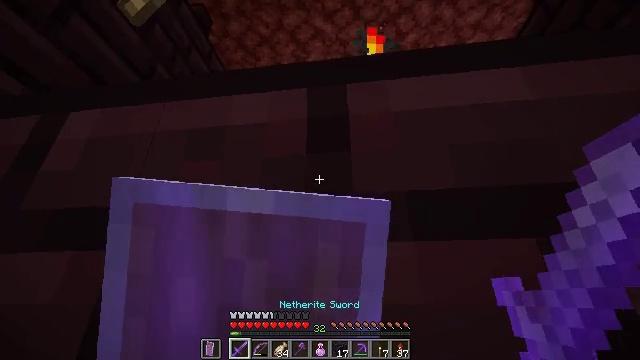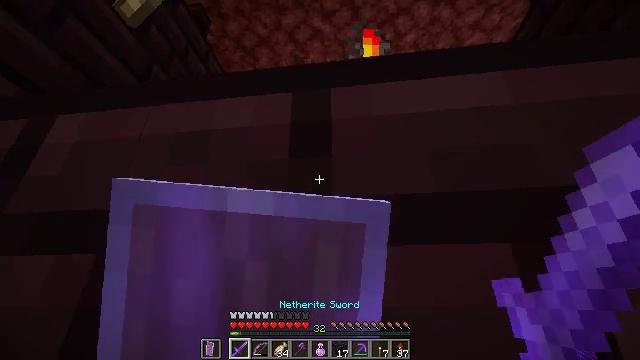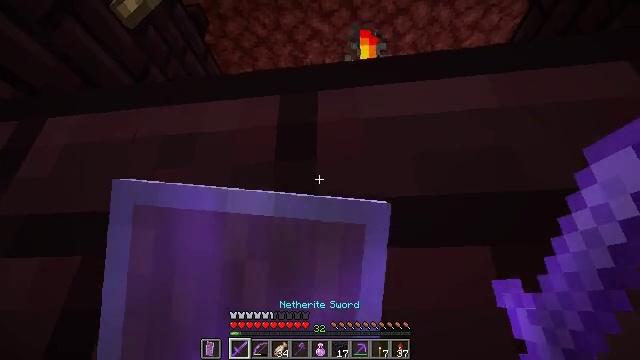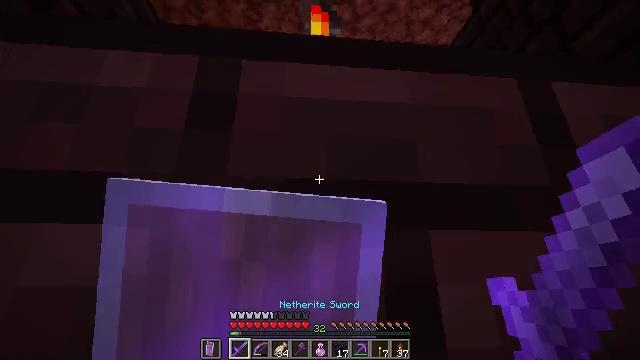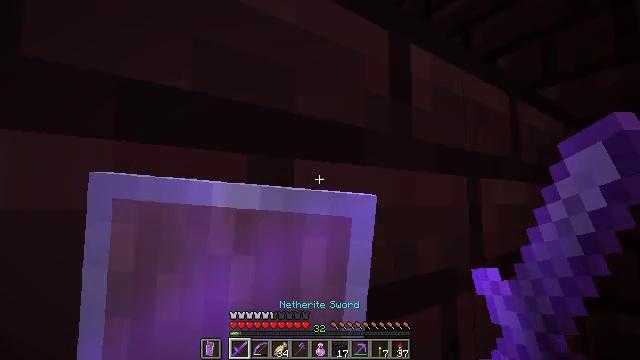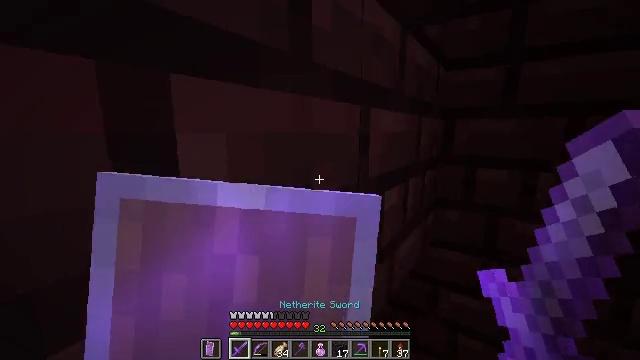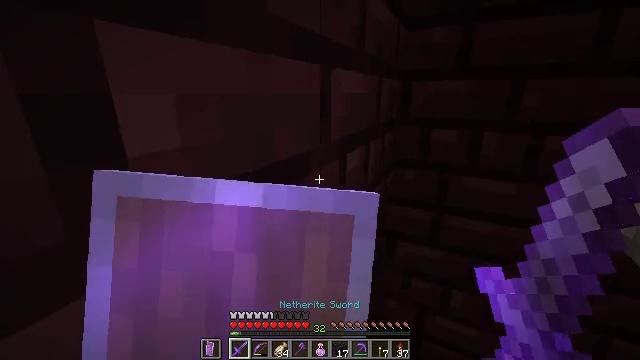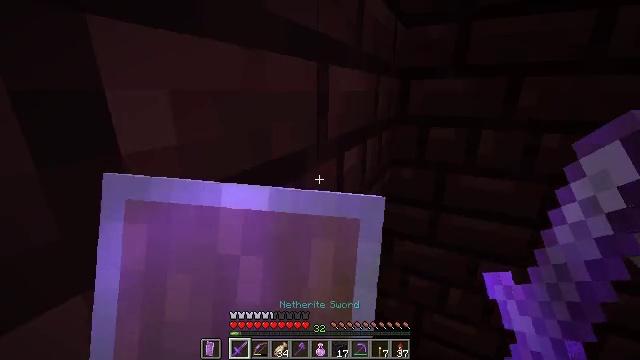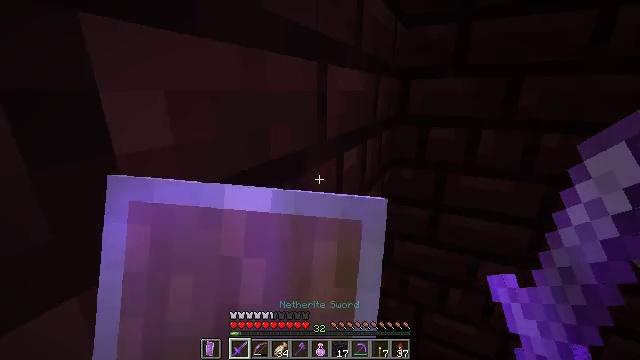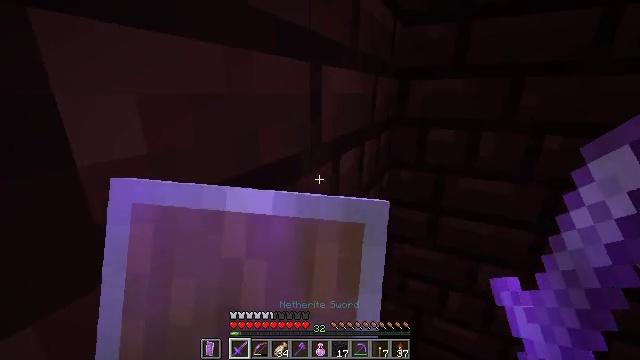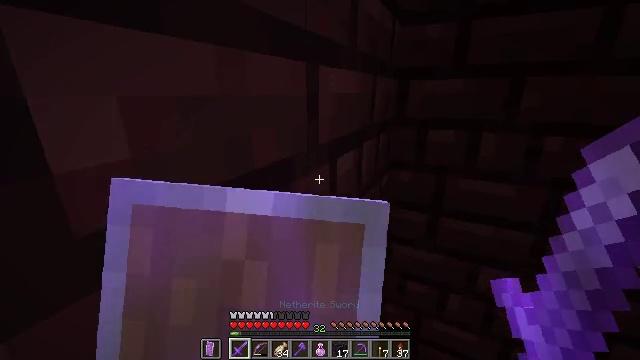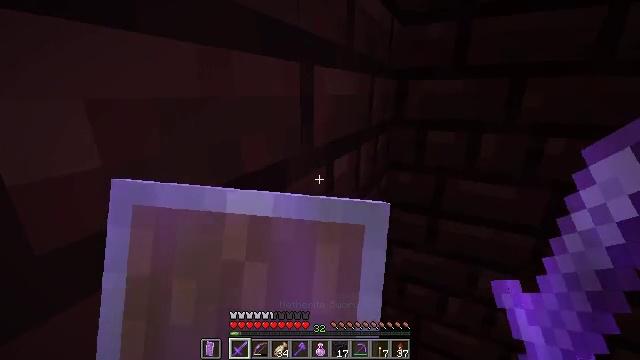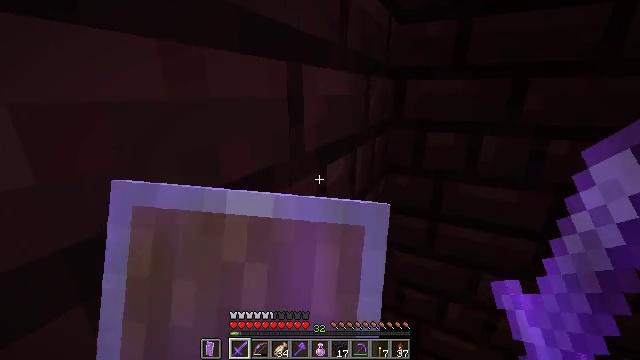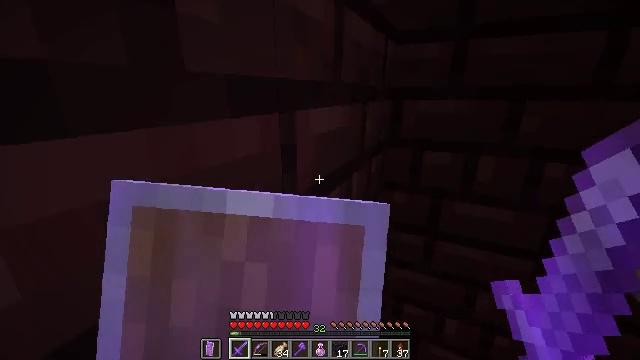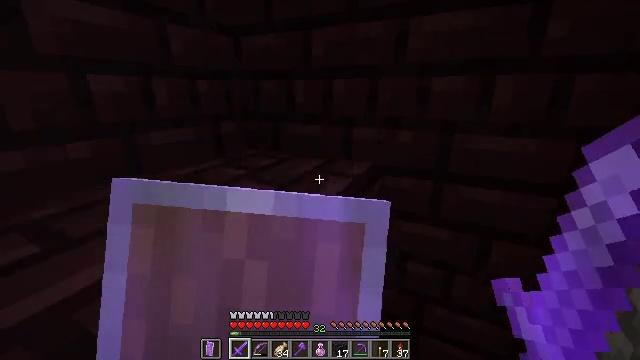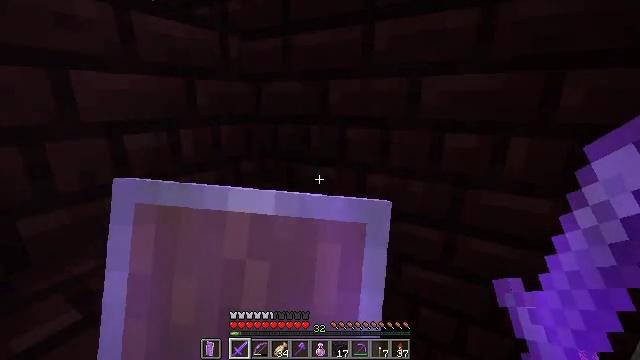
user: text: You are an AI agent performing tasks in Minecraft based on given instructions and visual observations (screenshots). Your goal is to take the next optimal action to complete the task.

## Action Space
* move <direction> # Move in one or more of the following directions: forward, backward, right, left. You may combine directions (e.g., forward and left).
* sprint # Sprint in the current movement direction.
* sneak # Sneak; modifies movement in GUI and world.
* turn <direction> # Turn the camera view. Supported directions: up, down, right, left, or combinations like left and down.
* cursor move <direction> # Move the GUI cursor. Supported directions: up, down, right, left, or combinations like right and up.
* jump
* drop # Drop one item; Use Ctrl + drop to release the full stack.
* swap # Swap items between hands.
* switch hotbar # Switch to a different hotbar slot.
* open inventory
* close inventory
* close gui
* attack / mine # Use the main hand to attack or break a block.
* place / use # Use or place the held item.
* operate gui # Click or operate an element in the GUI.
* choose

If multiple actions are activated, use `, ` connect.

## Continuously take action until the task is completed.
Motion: motion action
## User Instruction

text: Destroy the fire.
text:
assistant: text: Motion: move right, use / place
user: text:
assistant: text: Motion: move right, use / place
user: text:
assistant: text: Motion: turn right and down, use / place
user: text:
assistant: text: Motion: turn right and down, use / place
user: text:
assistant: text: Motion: turn right and down, use / place
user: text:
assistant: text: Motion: turn right and down, use / place
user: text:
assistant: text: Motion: use / place
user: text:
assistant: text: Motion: move forward, use / place
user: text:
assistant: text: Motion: move forward, use / place
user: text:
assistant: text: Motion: move forward, use / place
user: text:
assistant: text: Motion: move forward, use / place
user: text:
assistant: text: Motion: move forward, use / place
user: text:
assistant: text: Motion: move forward, use / place, jump
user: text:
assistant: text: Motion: move forward and move right, use / place, jump
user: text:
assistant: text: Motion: move forward and move right, turn left and up, use / place, jump
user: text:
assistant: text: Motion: move forward and move right, turn left and up, use / place, jump
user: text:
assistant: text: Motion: move forward and move right, turn left and up, use / place, jump
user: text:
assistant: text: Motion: move forward and move right, turn left and up, use / place, jump
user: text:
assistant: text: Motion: move forward and move right, use / place, jump
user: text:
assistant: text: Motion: move forward and move right, use / place, jump
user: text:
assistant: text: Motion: move forward and move right, turn left, use / place, jump
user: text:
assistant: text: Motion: move forward and move right, turn left, use / place, jump
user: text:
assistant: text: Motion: move forward and move right, turn left, use / place, jump
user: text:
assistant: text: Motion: move forward and move right, turn left, use / place, jump
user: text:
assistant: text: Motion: move forward and move right, turn left and up, use / place
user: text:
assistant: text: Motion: move forward and move right, turn left and up, use / place
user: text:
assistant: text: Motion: move forward and move right, turn left, use / place
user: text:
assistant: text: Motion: move forward, use / place
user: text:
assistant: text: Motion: move forward, use / place
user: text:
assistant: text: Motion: move forward, use / place